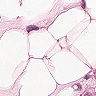
Metastatic tissue present: yes